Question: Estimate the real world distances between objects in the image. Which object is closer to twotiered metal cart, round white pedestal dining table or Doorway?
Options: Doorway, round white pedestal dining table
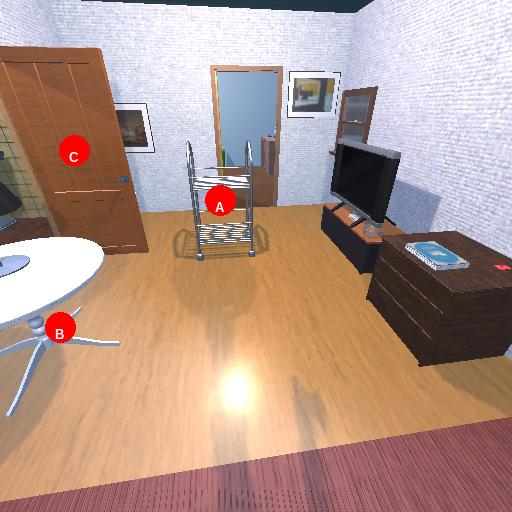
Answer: Doorway